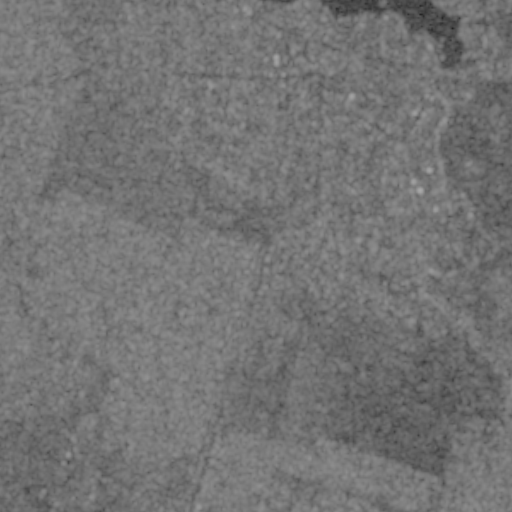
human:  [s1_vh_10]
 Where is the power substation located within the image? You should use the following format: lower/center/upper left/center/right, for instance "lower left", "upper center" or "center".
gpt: The power substation is located in the upper left of the image.
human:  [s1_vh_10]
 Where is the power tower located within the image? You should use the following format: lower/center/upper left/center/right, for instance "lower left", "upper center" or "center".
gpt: The power tower is located in the upper left of the image.
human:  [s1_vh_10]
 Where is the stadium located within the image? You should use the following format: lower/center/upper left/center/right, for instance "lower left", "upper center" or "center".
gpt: The stadium is located in the upper right of the image.
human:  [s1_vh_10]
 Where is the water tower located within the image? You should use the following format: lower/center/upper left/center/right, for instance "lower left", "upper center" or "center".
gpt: The water tower is located in the upper right of the image.
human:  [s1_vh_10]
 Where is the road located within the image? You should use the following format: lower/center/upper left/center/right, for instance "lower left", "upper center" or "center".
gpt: There is no road in the image.

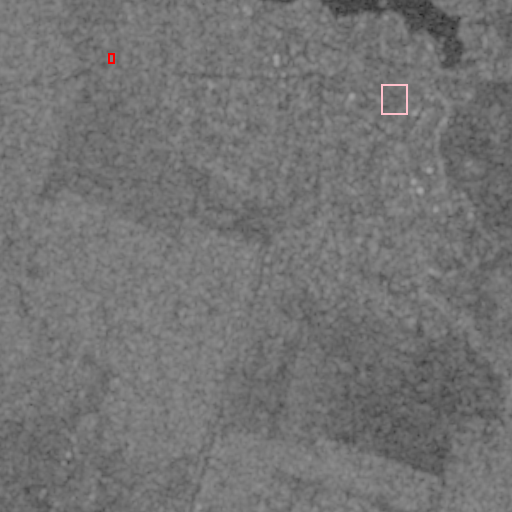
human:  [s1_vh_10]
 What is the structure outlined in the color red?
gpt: The structure outlined in red is a power substation.
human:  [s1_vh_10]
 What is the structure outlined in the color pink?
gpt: The structure outlined in pink is a stadium.
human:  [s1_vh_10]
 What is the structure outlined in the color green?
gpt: There is no green outline.